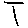
Label: line